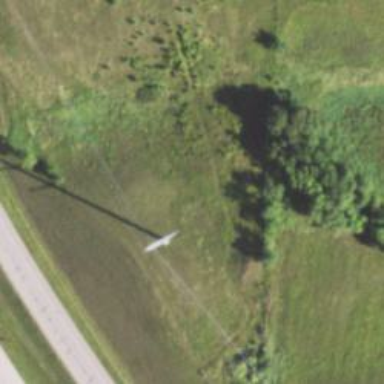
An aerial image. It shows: Power tower.